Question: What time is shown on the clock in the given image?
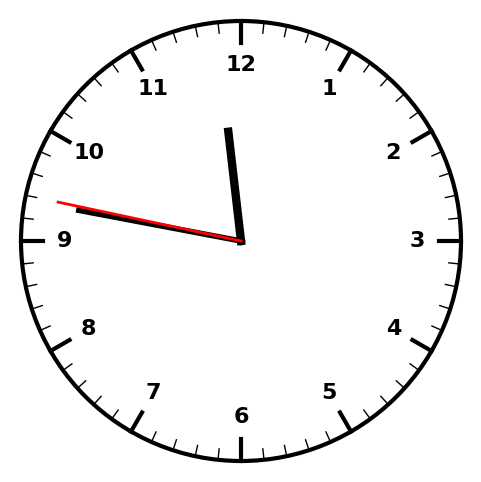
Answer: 11:46:47